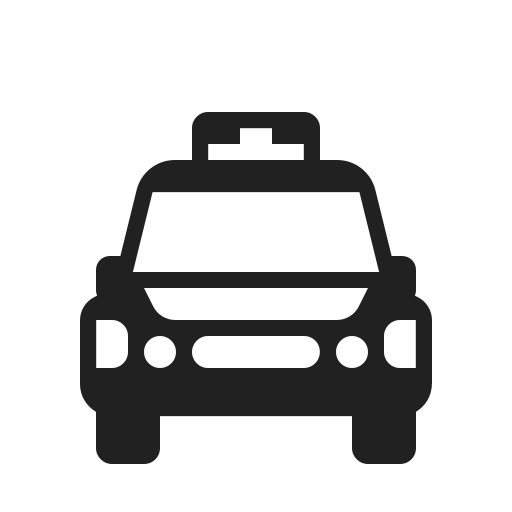
oncoming police car high contrast